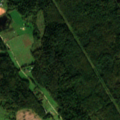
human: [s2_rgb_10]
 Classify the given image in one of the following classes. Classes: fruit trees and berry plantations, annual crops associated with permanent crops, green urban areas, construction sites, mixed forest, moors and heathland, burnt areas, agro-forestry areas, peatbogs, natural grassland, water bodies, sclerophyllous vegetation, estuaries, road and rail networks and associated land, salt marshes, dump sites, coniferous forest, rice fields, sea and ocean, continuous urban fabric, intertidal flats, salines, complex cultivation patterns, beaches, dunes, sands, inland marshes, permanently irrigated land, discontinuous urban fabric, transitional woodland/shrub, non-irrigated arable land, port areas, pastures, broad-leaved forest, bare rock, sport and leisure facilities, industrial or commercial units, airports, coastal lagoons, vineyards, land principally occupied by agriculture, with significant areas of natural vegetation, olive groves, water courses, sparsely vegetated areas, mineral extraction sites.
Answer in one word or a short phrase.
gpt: non-irrigated arable land, pastures, complex cultivation patterns, broad-leaved forest, coniferous forest, mixed forest